Brain MRI, t1w sequence, axial 2D slice.
Patient: age 28, sex F, weight 95 kg, height 1.95 m
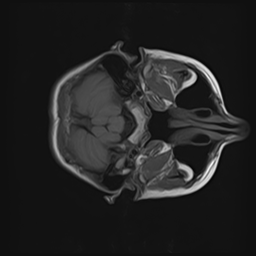